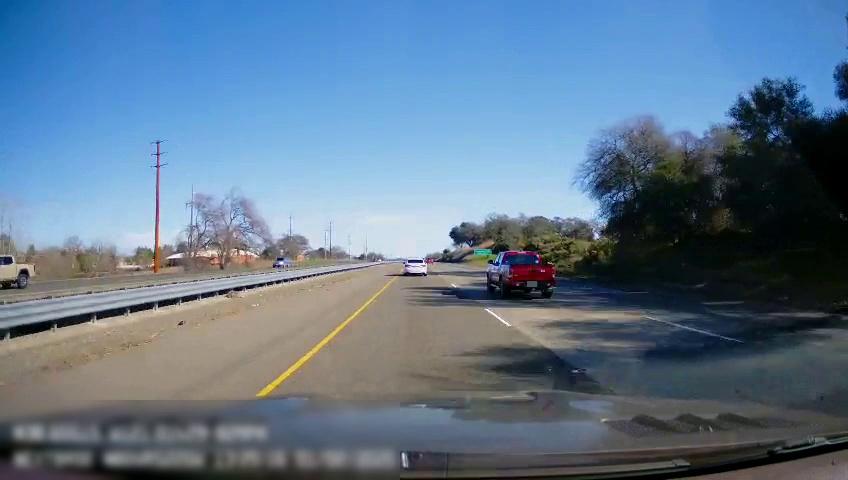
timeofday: Day
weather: Sunny
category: Drivable Space
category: Drivable Space
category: Vehicles | Truck
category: Vehicles | Car
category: Vehicles | Truck
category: Vehicles | SUV
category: Lanes | Current Lane
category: Lanes | Current Lane
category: Lanes | Alternate Lane
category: Traffic | Signs